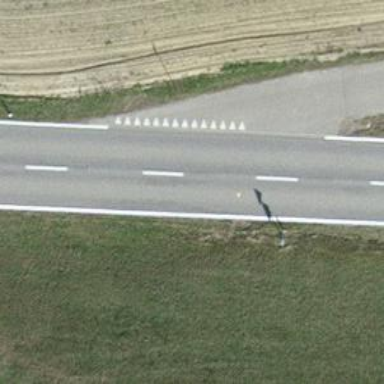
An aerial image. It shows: Unclassified road with asphalt surface.